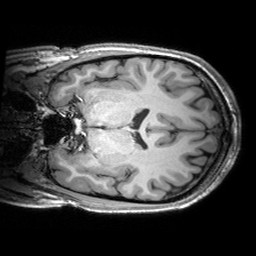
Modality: T1w
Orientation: coronal
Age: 26
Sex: male
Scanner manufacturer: siemens
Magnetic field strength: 3 T
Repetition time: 2.53 s
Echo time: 0.00299 s